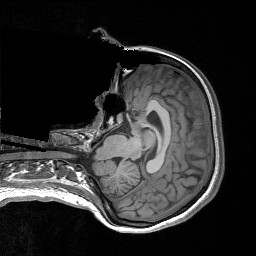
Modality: T1w
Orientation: axial